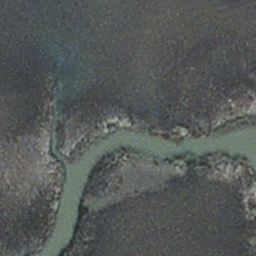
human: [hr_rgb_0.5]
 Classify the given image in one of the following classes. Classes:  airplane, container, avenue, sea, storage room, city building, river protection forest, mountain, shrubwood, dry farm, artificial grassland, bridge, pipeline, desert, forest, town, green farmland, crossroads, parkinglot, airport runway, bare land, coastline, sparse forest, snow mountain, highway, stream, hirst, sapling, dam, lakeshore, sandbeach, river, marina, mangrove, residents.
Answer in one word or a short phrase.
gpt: stream